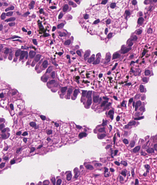
Tumor epithelial tissue: yes
Tumor-associated stroma tissue: yes
Normal tissue: no